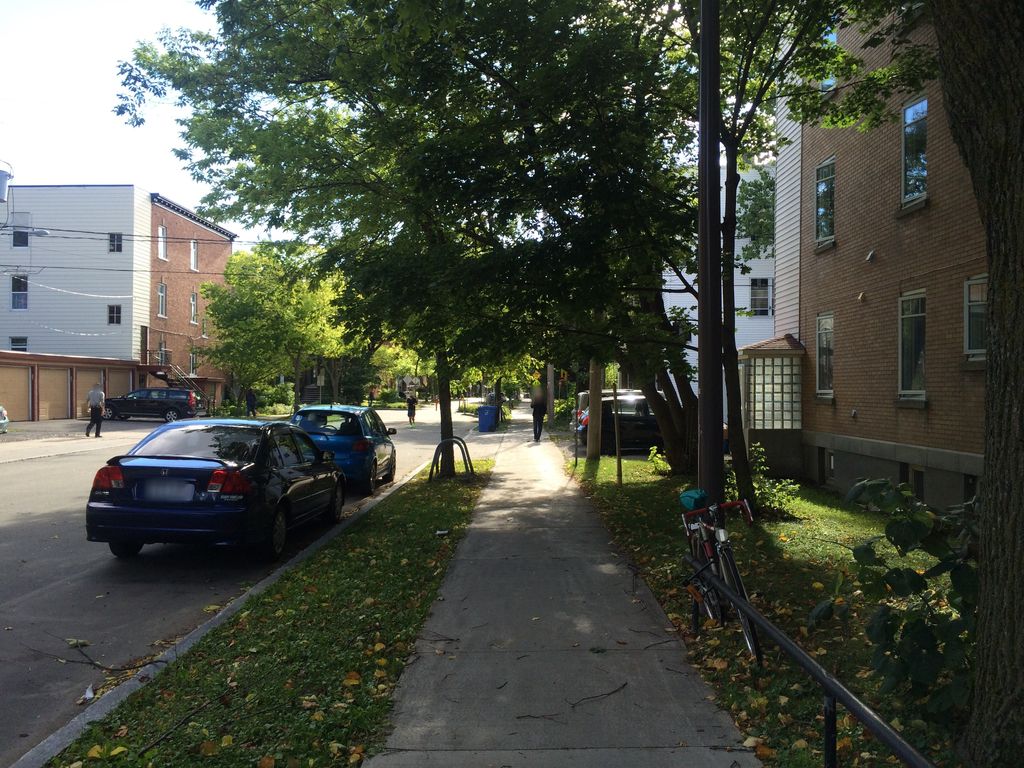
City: quebec_city